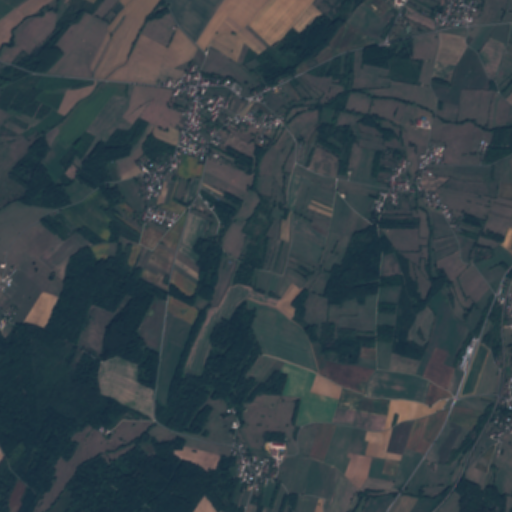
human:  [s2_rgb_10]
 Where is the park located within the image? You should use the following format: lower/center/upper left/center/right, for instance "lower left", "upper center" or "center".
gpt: The park is located in the upper center of the image.
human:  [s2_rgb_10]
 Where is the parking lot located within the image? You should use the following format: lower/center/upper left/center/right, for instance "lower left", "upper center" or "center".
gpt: The parking lot is located in the upper center of the image.
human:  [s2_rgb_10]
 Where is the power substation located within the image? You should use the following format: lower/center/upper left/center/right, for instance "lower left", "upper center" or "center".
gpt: The power substation is located in the upper right of the image.
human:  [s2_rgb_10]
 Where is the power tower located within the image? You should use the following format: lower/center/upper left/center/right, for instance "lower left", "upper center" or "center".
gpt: The power tower is located in the upper left of the image.
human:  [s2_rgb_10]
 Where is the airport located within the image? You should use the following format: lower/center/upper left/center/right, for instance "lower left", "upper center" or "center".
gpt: There is no airport in the image.